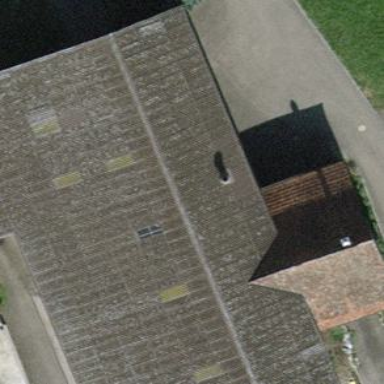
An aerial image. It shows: Farm building.